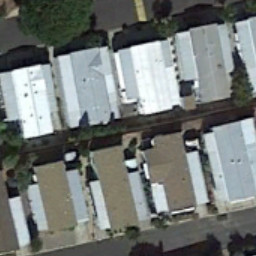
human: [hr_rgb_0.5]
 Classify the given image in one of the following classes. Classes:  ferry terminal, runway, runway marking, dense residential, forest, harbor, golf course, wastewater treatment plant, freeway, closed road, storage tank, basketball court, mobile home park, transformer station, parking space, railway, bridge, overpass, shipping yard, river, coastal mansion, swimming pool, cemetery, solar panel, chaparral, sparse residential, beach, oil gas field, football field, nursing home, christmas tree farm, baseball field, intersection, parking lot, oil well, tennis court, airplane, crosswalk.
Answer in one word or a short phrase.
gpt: mobile home park